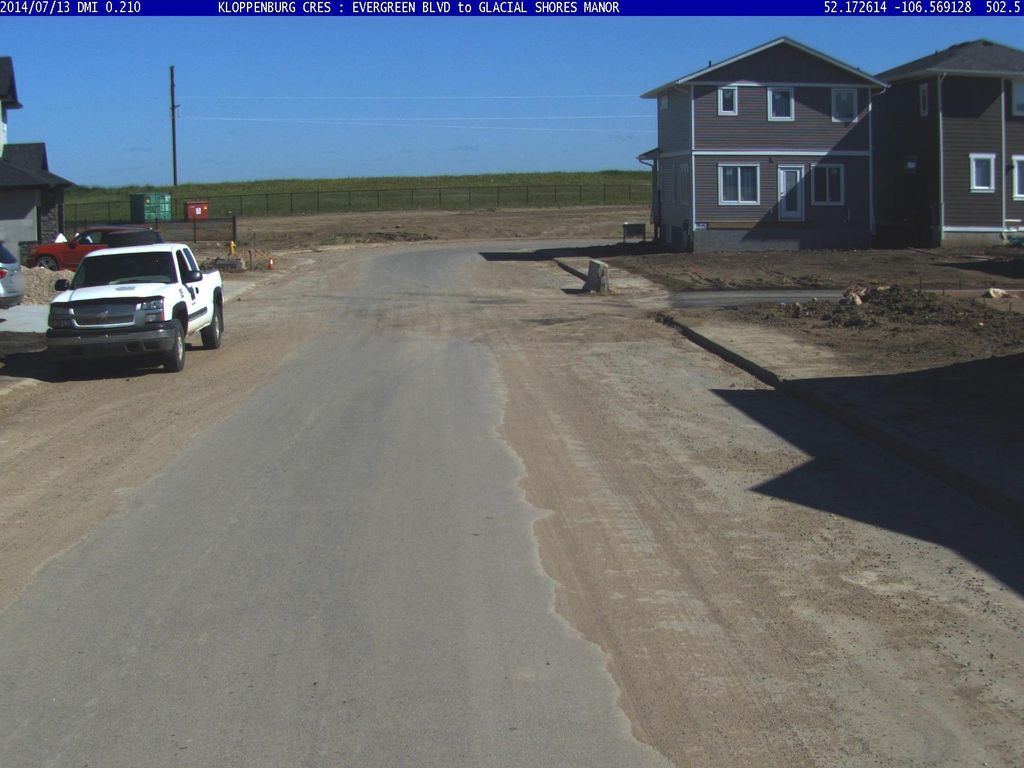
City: saskatoon